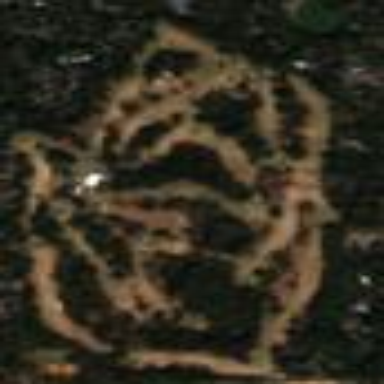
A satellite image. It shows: Golf course.